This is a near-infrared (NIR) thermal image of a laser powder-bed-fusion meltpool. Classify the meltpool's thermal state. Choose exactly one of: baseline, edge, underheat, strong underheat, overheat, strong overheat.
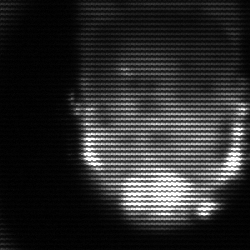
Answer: baseline